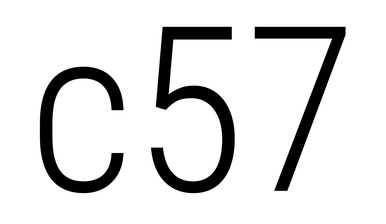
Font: Roboto_Condensed_Light